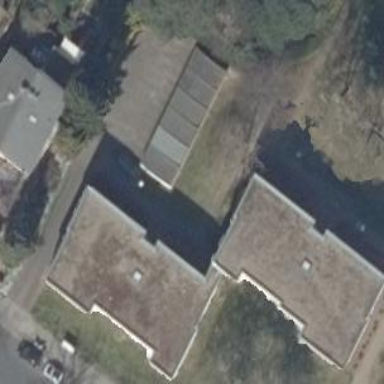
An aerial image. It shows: Apartment building with flat roof.